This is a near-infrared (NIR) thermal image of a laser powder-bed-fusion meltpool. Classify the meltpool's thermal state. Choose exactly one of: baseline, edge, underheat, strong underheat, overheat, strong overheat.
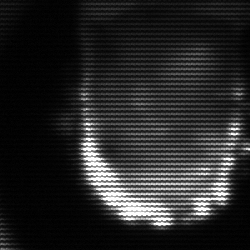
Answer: baseline